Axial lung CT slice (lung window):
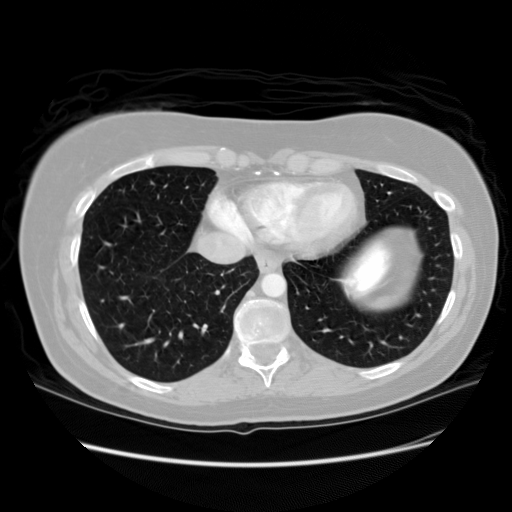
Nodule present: no